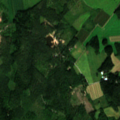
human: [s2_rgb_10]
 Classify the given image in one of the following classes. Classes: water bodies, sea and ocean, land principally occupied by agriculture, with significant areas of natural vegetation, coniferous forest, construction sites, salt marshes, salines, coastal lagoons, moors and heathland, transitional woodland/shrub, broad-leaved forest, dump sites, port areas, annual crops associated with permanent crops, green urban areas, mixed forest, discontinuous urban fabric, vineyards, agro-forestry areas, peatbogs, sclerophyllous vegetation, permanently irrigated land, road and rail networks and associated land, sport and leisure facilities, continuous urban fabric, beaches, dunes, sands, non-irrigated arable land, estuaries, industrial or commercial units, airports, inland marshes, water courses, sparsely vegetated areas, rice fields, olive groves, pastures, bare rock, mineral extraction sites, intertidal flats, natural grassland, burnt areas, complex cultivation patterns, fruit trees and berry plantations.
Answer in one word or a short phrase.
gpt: land principally occupied by agriculture, with significant areas of natural vegetation, coniferous forest, mixed forest, transitional woodland/shrub